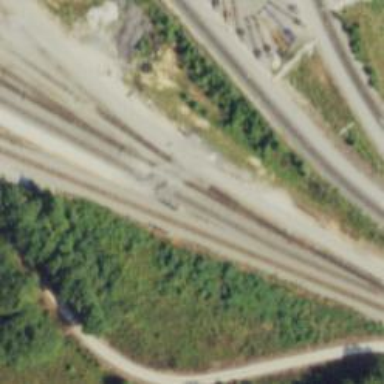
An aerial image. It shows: Railway level crossing.